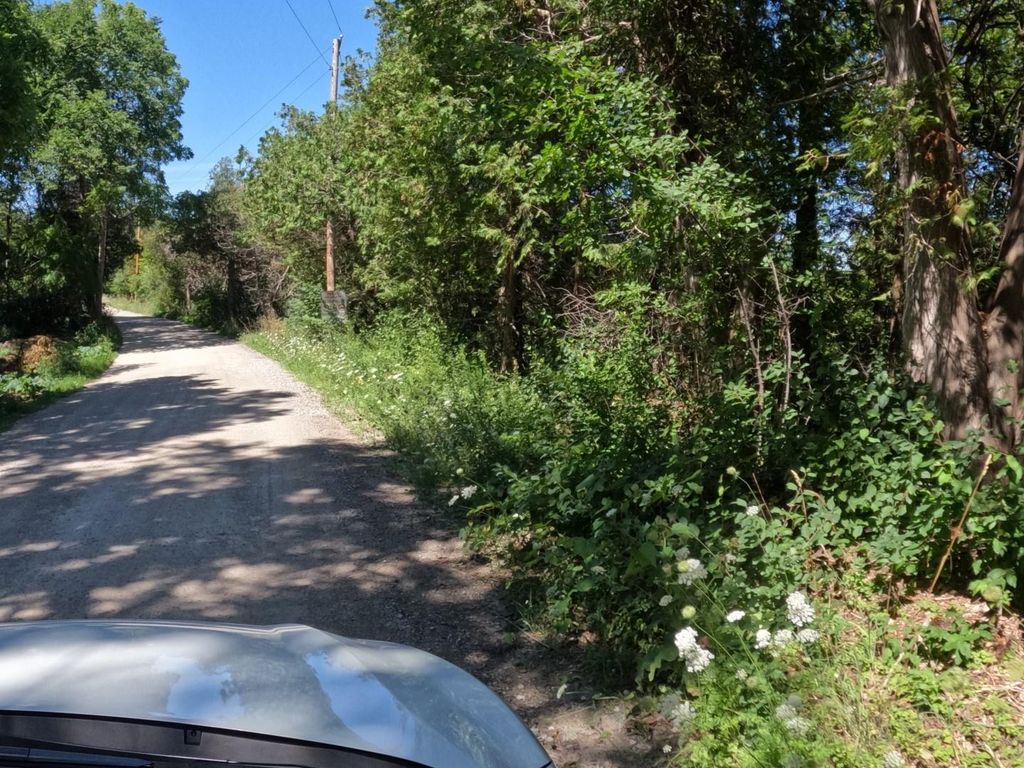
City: kitchener-waterloo